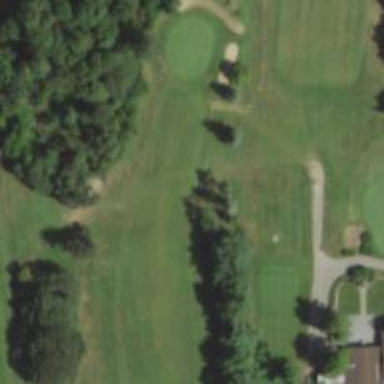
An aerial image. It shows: View of golf hole.